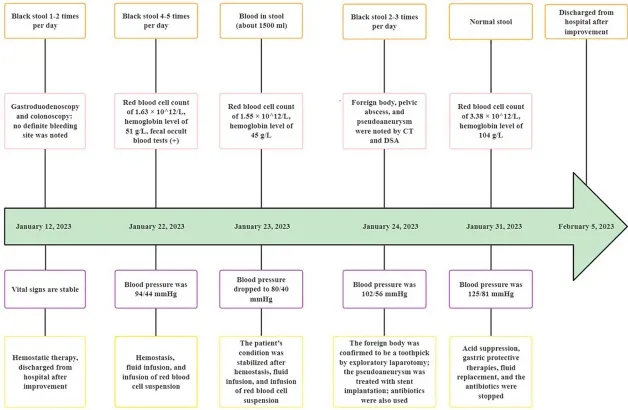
Medical timeline of the patient with small bowel bleeding. CT, computed tomography; DSA, digital subtraction angiography.
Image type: chart (chart)